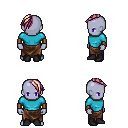
a pixel art fantasy rpg character, male body template, dark elf, purple skin, teal long-sleeve shirt, robe skirt, white blonde long mohawk hairstyle, leather bracers, black shoes, four views (front, back, left, right), 2x2 character sprite sheet, small pixel art, hard edges, no anti-aliasing